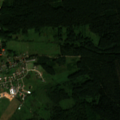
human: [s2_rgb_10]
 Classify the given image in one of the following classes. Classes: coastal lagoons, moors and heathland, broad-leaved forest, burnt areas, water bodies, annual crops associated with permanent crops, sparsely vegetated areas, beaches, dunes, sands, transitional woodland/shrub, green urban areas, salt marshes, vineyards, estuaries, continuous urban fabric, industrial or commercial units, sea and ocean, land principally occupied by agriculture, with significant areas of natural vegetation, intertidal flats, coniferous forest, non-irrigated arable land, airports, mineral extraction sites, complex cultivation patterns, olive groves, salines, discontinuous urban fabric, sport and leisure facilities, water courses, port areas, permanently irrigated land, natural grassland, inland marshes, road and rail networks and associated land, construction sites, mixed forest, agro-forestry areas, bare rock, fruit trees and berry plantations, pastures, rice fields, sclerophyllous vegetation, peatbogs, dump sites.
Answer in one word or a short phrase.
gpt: discontinuous urban fabric, non-irrigated arable land, pastures, land principally occupied by agriculture, with significant areas of natural vegetation, coniferous forest, mixed forest